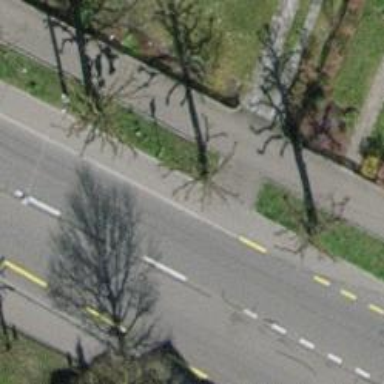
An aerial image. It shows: Tree-lined avenue.